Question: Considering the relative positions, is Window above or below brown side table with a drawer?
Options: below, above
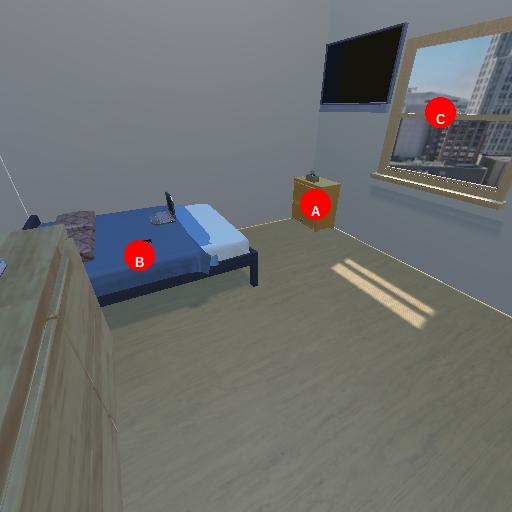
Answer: below